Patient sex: M
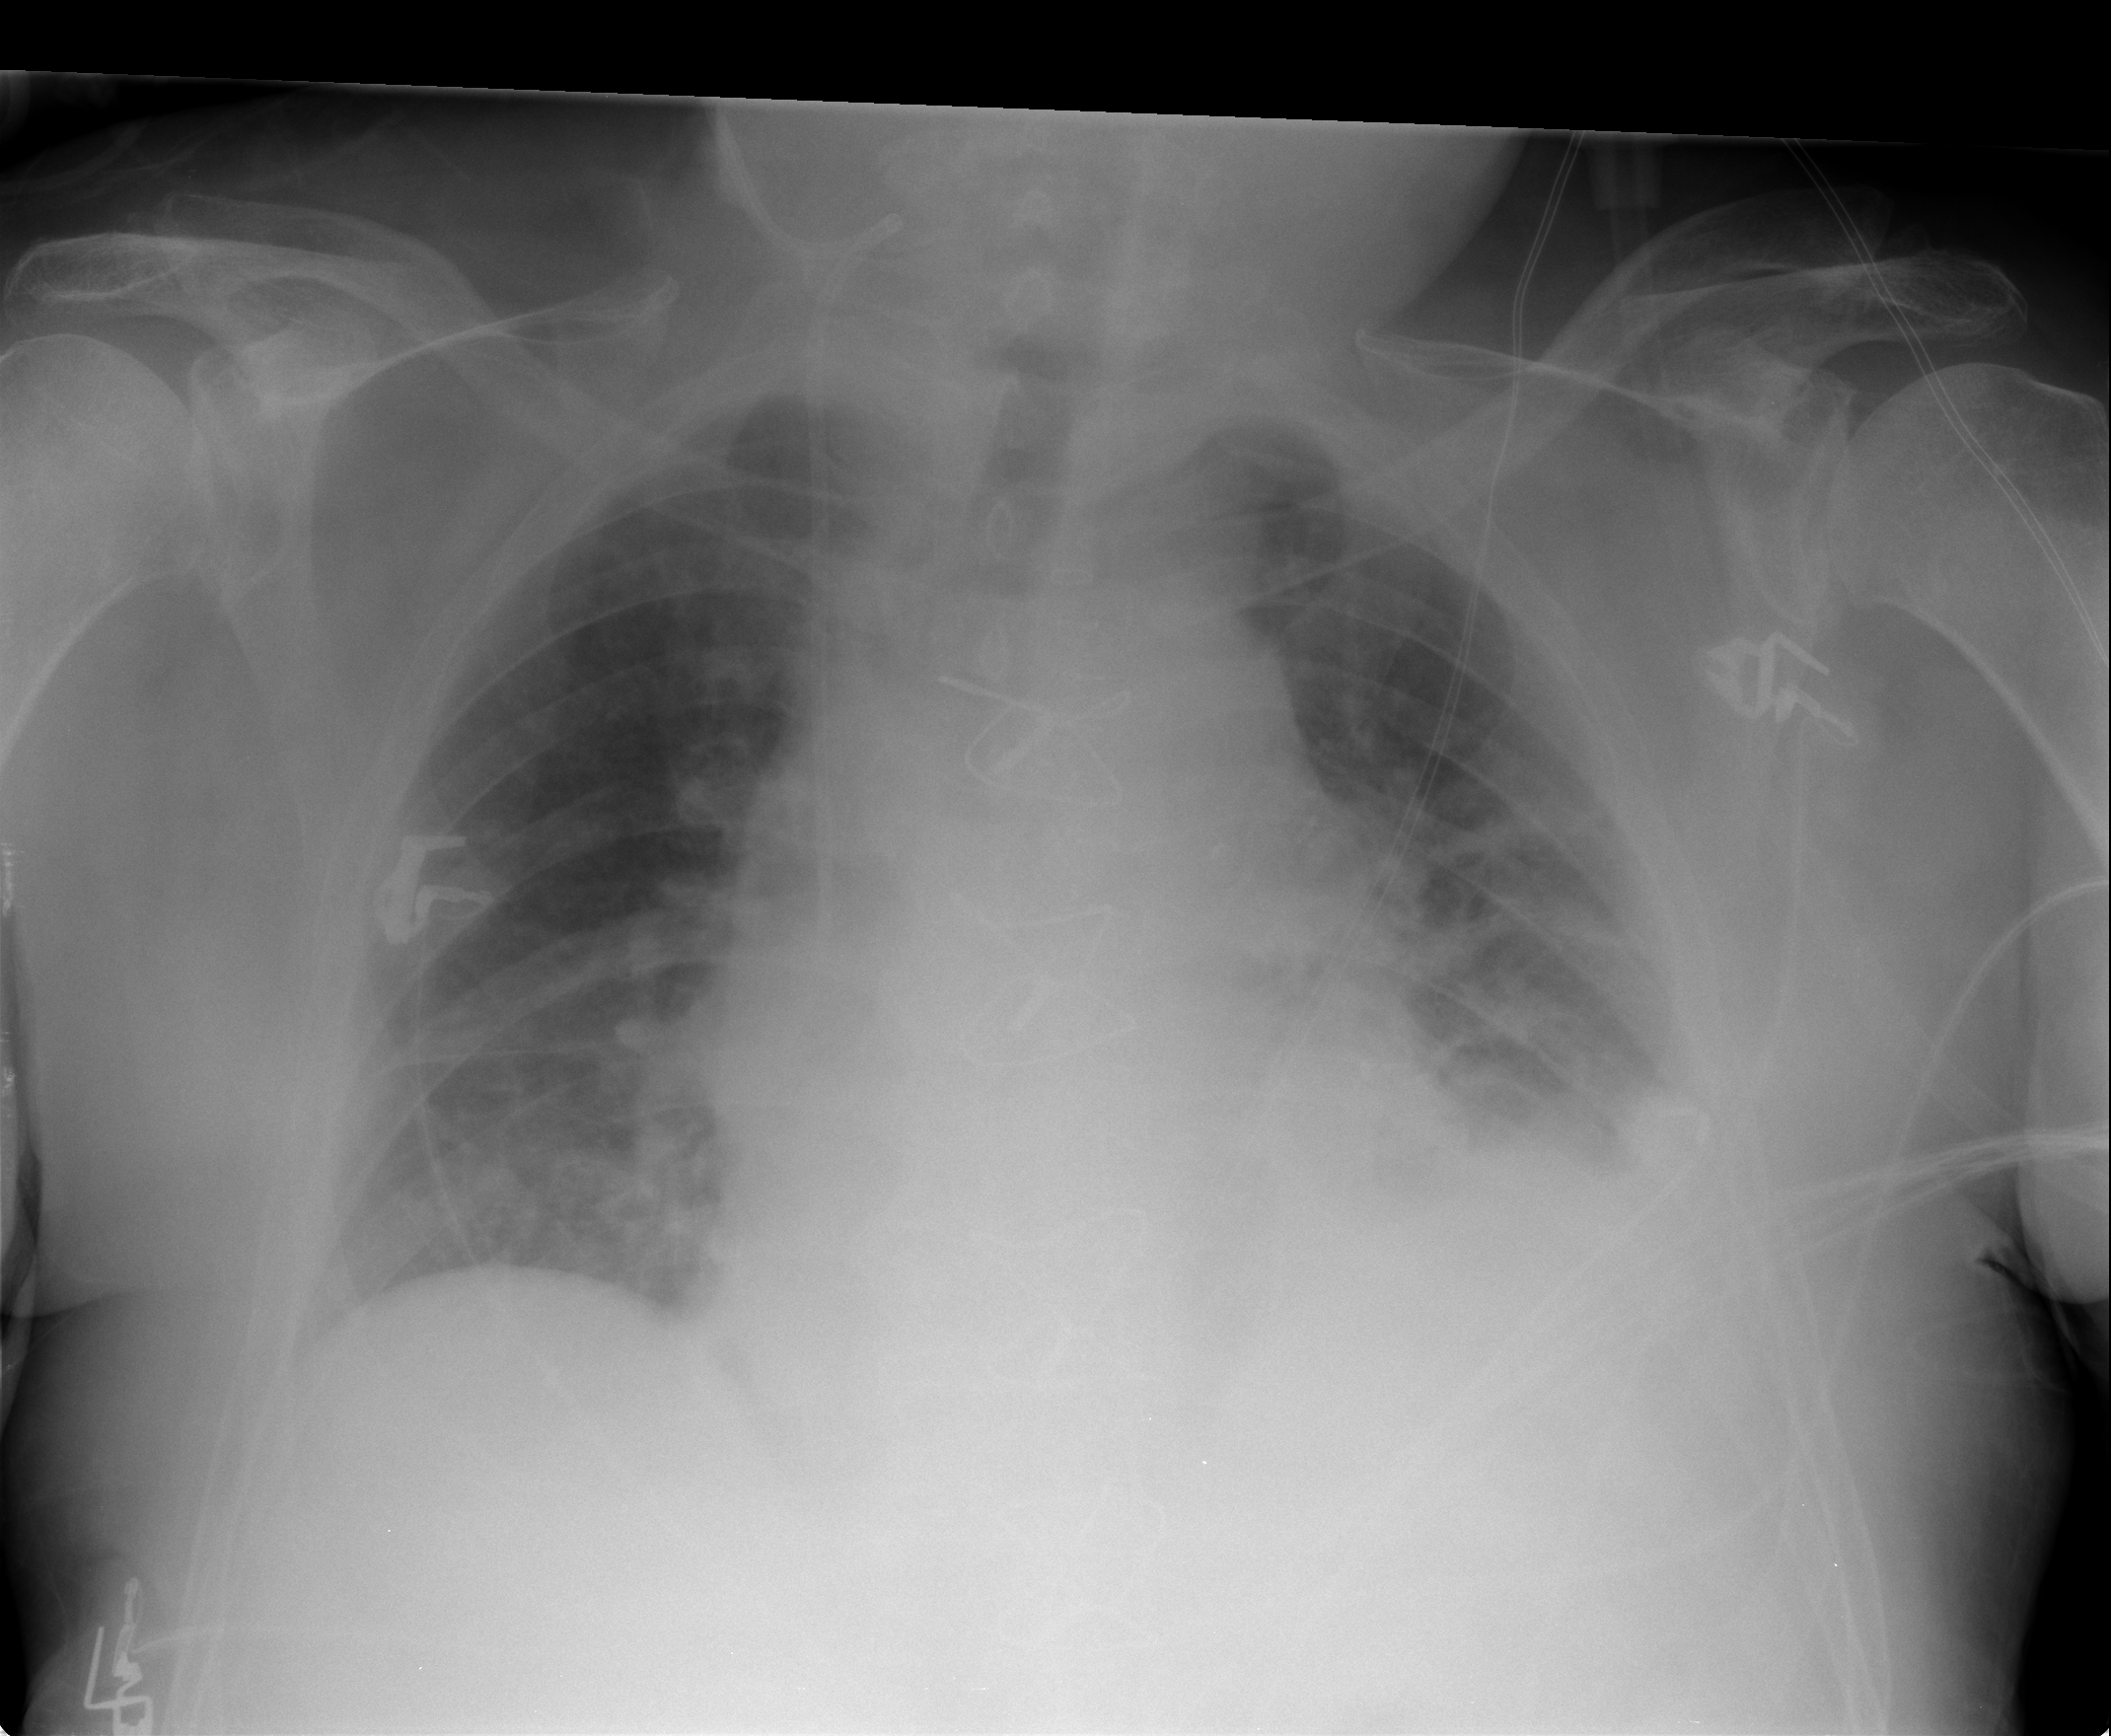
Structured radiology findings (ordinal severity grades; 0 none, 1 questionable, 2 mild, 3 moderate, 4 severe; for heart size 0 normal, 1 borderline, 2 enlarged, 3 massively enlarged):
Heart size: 2
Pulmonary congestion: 1
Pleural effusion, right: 1
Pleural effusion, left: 2
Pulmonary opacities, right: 0
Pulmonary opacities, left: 0
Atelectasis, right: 2
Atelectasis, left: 2